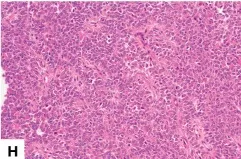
Histological findings of GNET. X200] or rosette like [, X200] pattern with eosinophilic cytoplasm.
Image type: pathology (h&e)